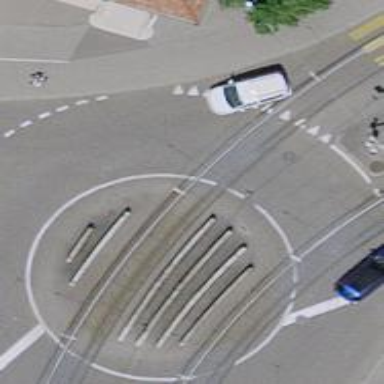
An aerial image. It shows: Tram level crossing on the railway.